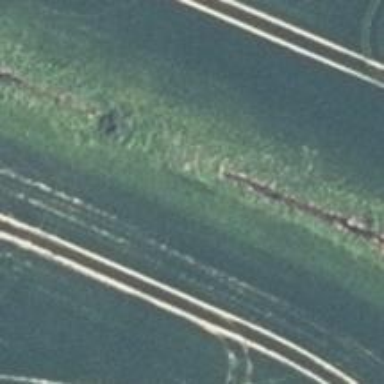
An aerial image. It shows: Track passing over grassy bridge with grade 5 track surface.